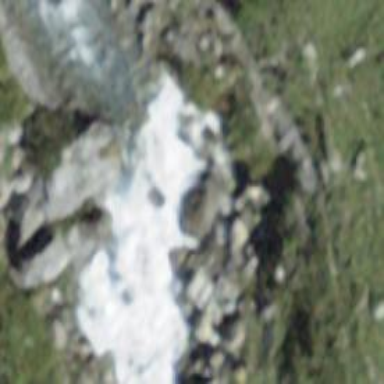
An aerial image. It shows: Beautiful waterfall.